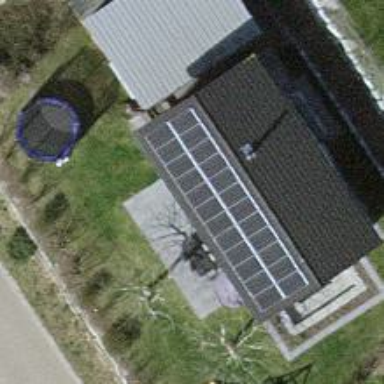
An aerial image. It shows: Solar power generator with photovoltaic panels.